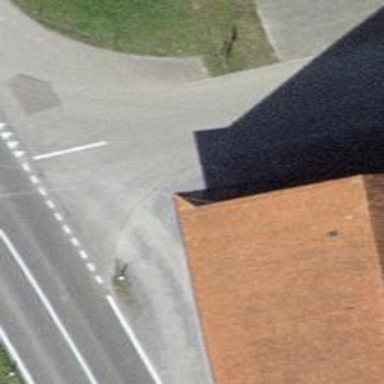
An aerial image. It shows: Bus stop with platform for public transport.